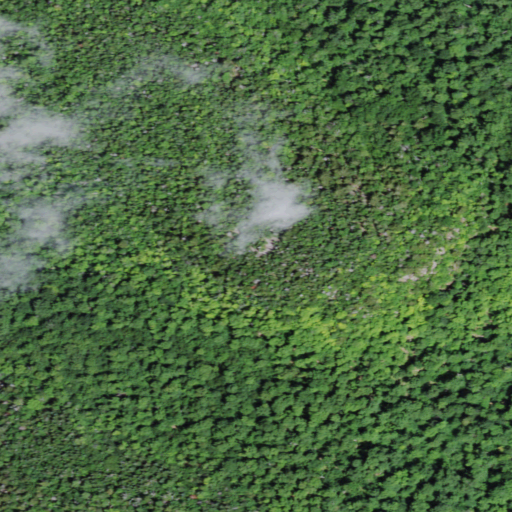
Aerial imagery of mountain in New York named South Mountain containing deciduous forest, mixed forest, and evergreen forest